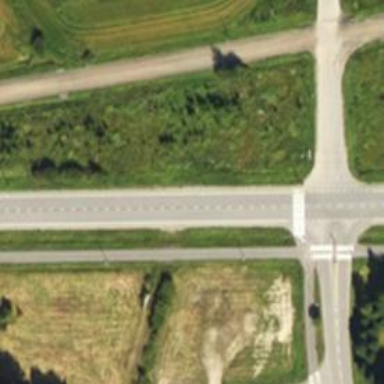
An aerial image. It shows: Secondary road with asphalt surface and separate sidewalk.